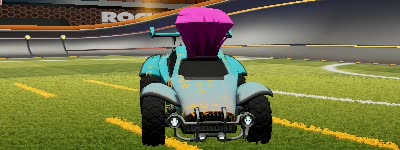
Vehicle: octane